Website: walmart
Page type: customer-info-address
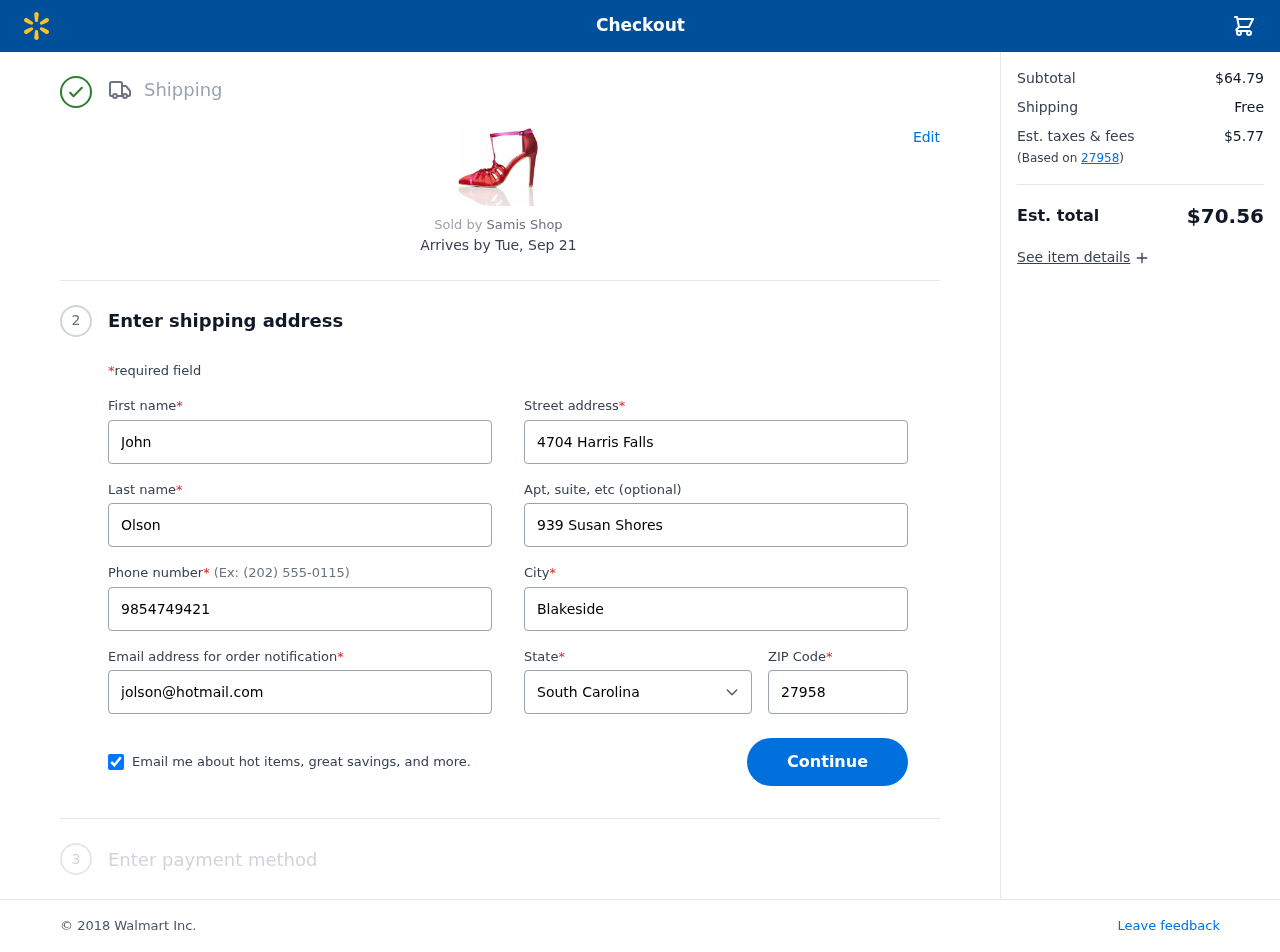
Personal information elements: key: PII_CITY
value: Blakeside
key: PII_EMAIL
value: jolson@hotmail.com
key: PII_FIRSTNAME
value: John
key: PII_LASTNAME
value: Olson
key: PII_PHONE
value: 9854749421
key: PII_POSTCODE
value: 27958
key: PII_STATE
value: South Carolina
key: PII_STREET
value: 4704 Harris Falls
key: PII_STREET2
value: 939 Susan Shores
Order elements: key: ORDER_DELIVERY_DATE
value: Tue, Sep 21
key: ORDER_SUBTOTAL
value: $64.79
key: ORDER_SHIPPING_COST
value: Free
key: ORDER_TAX
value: $5.77
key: ORDER_TOTAL
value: $70.56